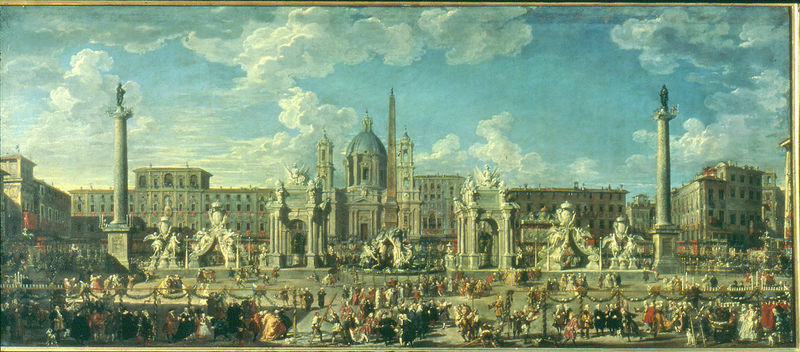
Titel: Fest auf der Piazza Navona
Künstler: Giovanni Paolo Pannini
Institution: Paris, Musée du Louvre
Schlagwörter: blau, himmel, wolken, menschen, stadt, bunt, säule, säulen, schloss, fest, stein, brunnen, pferd, statue, platz, kuppel, könig, palast, girlanden, skulpturen, obelisk, paöast